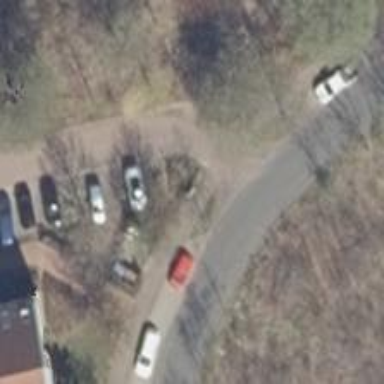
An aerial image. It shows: Parking aisle designated as service road.